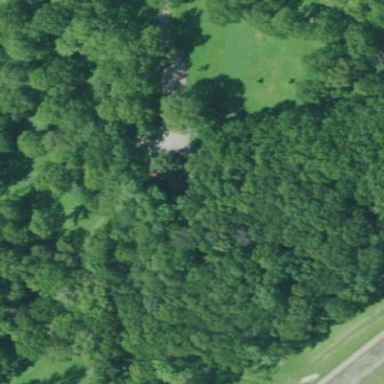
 perfect for leisurely sports activities."